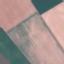
Land use / land cover class: AnnualCrop